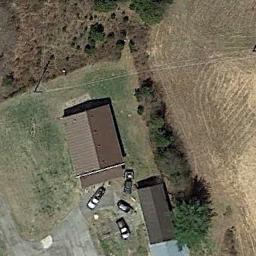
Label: sparse_residential